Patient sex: M
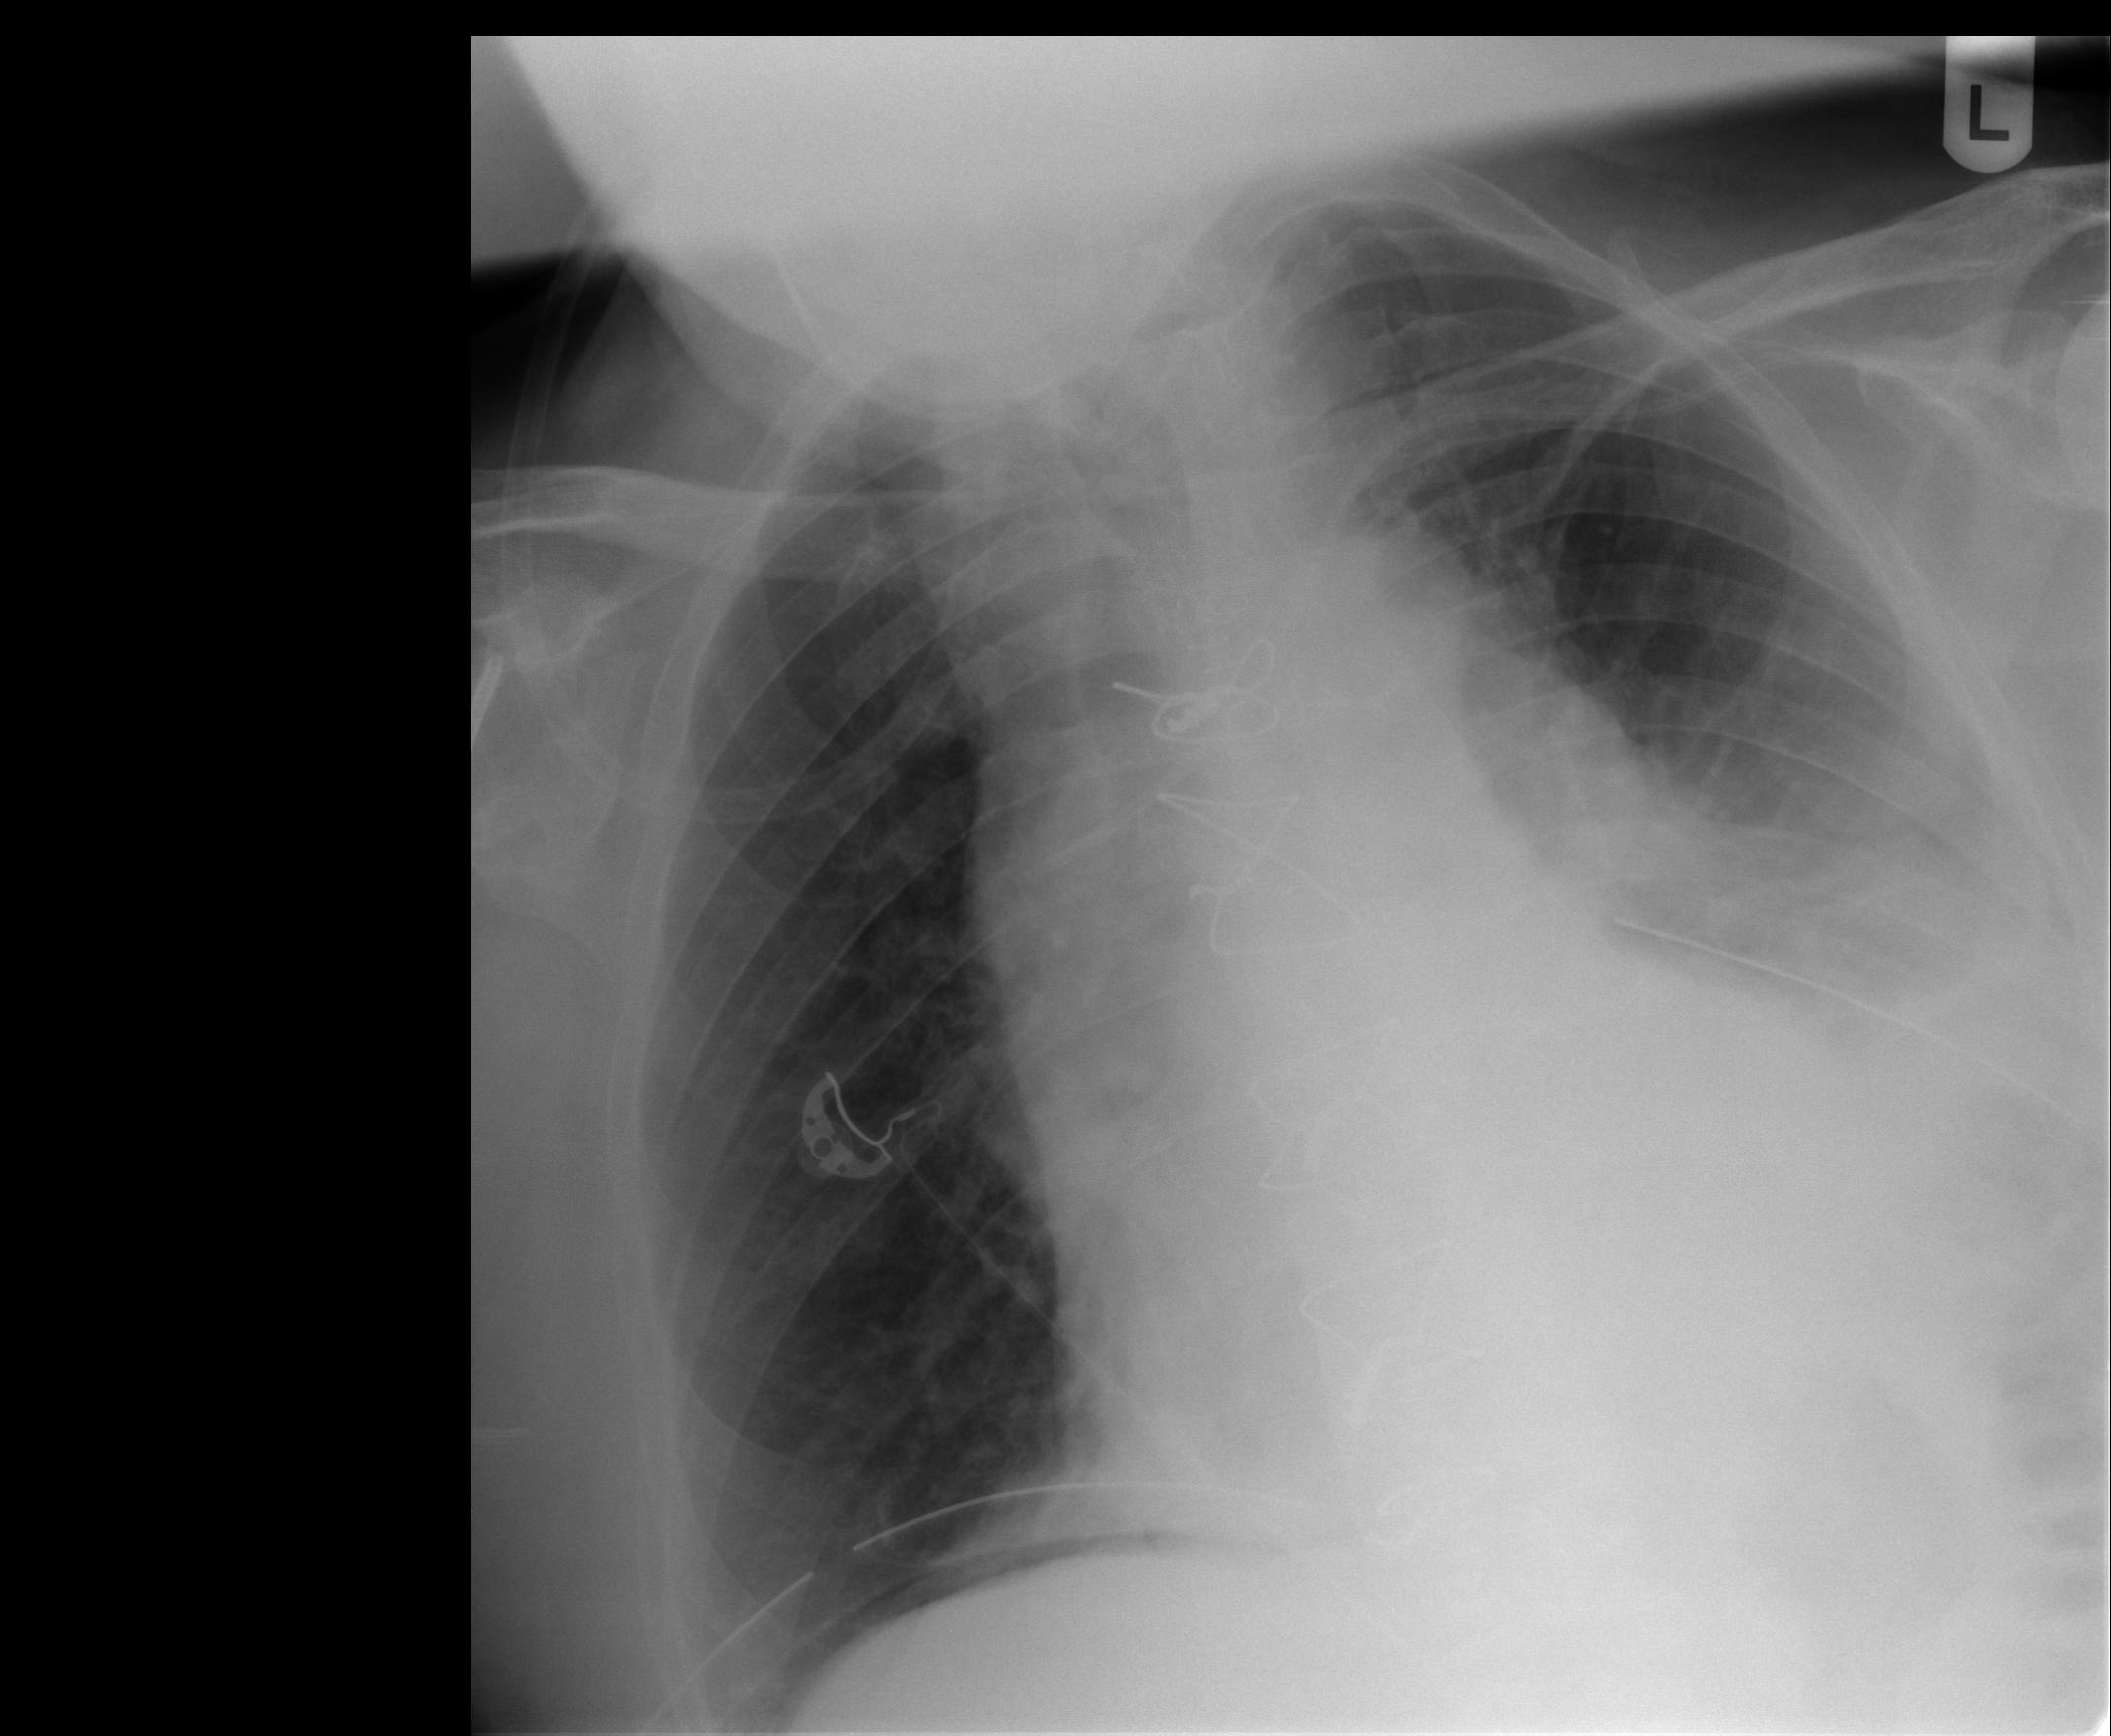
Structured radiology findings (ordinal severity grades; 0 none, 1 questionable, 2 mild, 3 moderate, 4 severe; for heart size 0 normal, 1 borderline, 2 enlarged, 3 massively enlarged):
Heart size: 3
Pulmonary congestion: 1
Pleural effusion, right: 0
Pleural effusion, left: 3
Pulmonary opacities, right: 0
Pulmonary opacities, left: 1
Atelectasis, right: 2
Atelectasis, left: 3